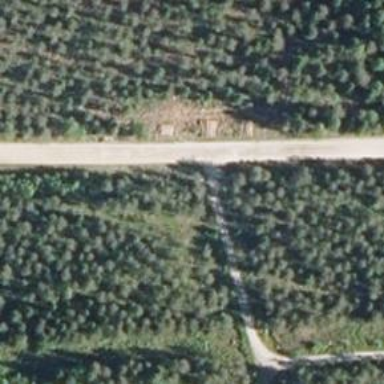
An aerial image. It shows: Tertiary road.